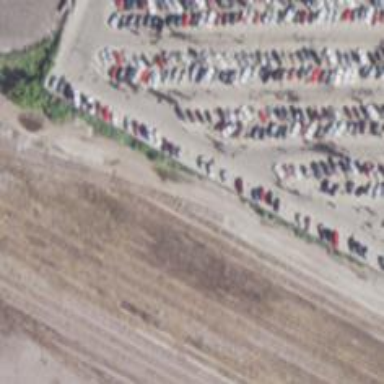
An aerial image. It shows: Railway spur service.